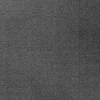
Atmospheric dust classification: dusty